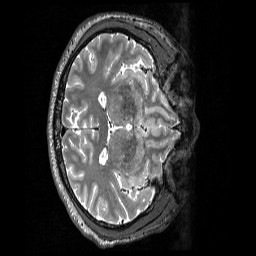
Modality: T2w
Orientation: axial
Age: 53
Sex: male
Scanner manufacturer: siemens
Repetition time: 3.2 s